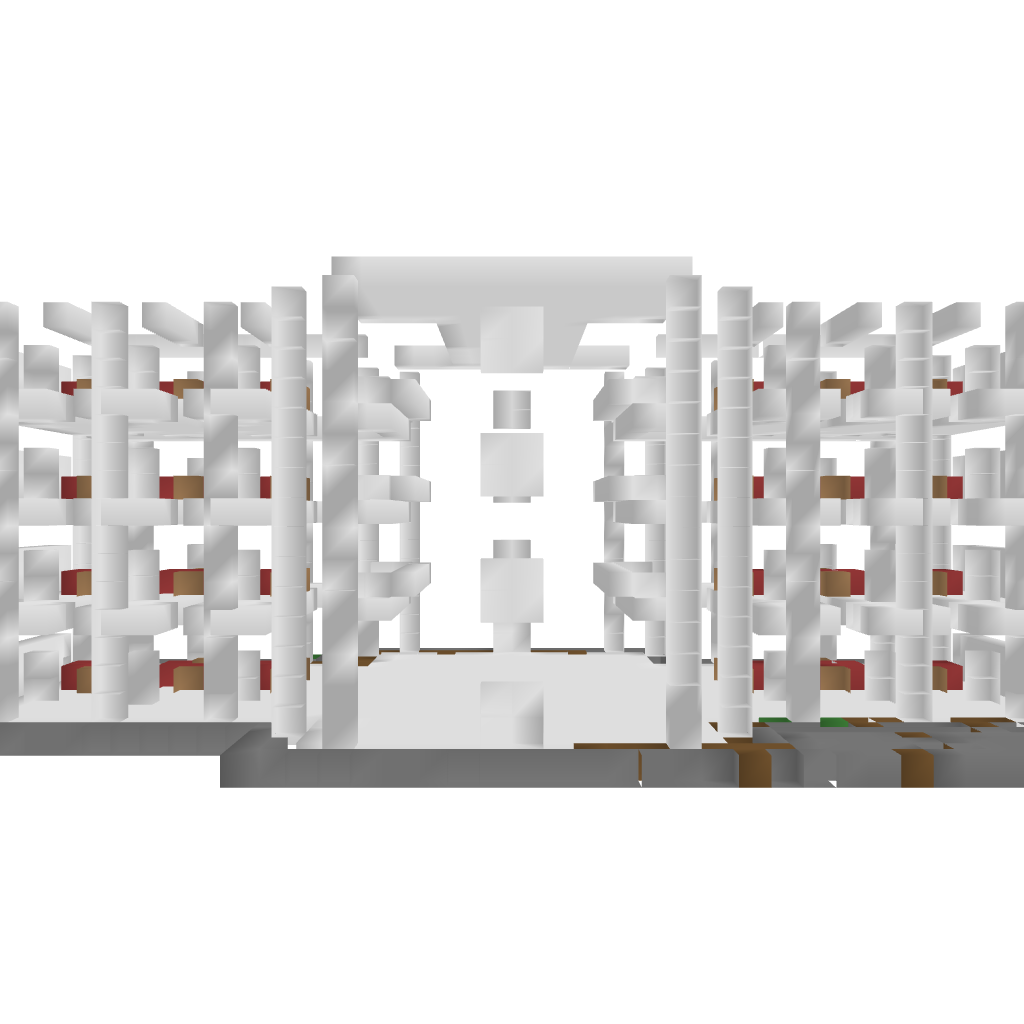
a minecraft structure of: Modern Hotel bad low quality